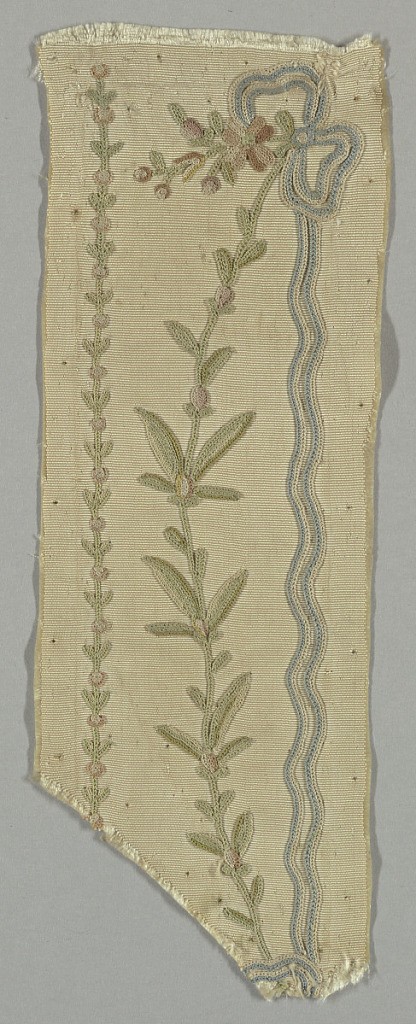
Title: Textile
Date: ca. 1780
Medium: silk on silk Technique: embroidered in chain stitch on plain weave
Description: Fragment of finely-ribbed white silk embroidered in multicolored silks in a design of a flowering vine tied with a bowknot of blue ribbon.